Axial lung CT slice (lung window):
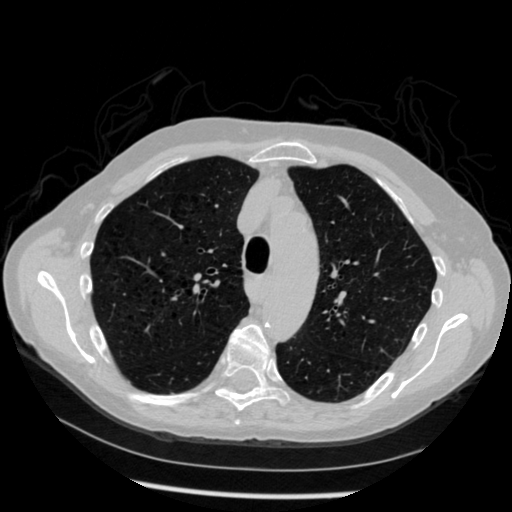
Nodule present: no